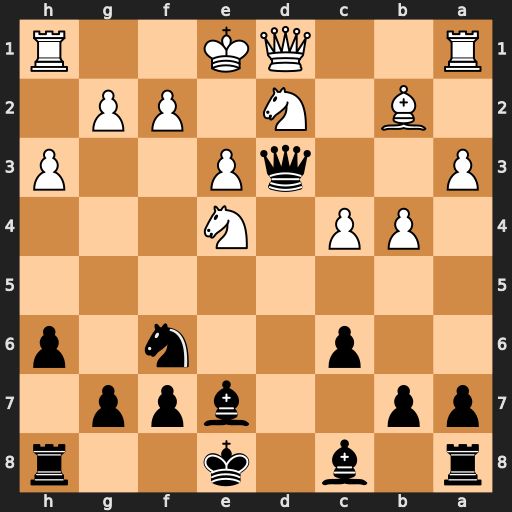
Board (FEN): r1b1k2r/pp2bpp1/2p2n1p/8/1PP1N3/P2qP2P/1B1N1PP1/R2QK2R
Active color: b
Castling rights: KQkq
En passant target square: -
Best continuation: Nxe4 Nxe4 Qxe4